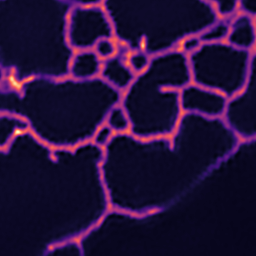
Label: Super-resolution ER image